Interaction volume radius: 5 \u00c5
Interaction volume height: 25 \u00c5
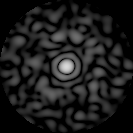
Disorder parameter: 0.7764